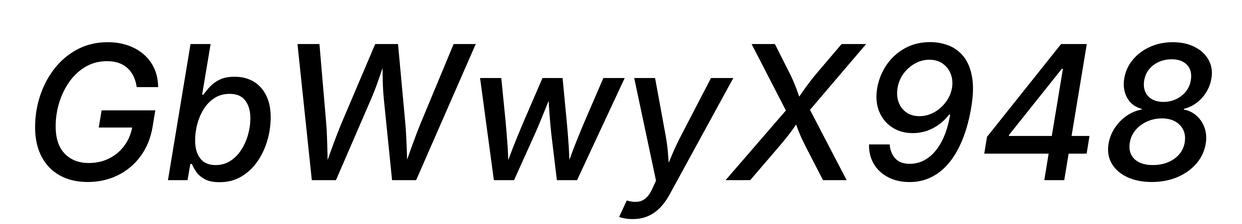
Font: Inter-Italic_Medium_Italic